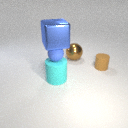
large cyan rubber cylinder to the left of large brown metal sphere